Question: Is it possible and if so how to archive it that one application using libmosquitto get messages from one broker and publish it to another?

Its pretty simple to just change topic in mosquito_publish function, but set of broker takes place in
'''
mosquitto_connect(mosq, "localhost",1883 , 60);
'''
Running mosquitto_connet second time
e.g.
'''
mosquitto_connect(mosq, "mqtt.example.io",1883 , 60);
'''
ends up connecting to last one.
I tried to create two mosquitto structs but I dont know how to inform second one about message form subbed channel in order to get info from it, change it and push to proper broker.
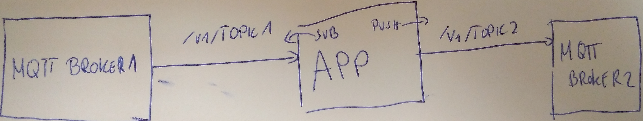
Answer: Something like this should do the job (I've not tested it though). You'll have to add error checking.
'''
#include <stdio.h>
#include <mosquitto.h>
void on_connect1(struct mosquitto *mosq, void *obj, int result)
{
int rc = MOSQ_ERR_SUCCESS;
if(!result){
mosquitto_subscribe(mosq, NULL, "/v1/topic1", 0);
}else{
fprintf(stderr, "%s
", mosquitto_connack_string(result));
}
}
void on_message1(struct mosquitto *mosq, void *obj, const struct mosquitto_message *message)
{
struct mosquitto *mosq2 = (struct mosquitto *)obj;
mosquitto_publish(mosq, NULL, "/v1/topic2", message->payloadlen, message->payload, message->qos, message->retain);
}
int main(int argc, char *argv[])
{
struct mosquitto *mosq1, *mosq2;
mosquitto_lib_init();
mosq2 = mosquitto_new(NULL, true, NULL);
mosq1 = mosquitto_new(NULL, true, mosq2);
mosquitto_connect_callback_set(mosq1, on_connect1);
mosquitto_message_callback_set(mosq1, on_message1);
mosquitto_connect(mosq2, "mqtt.example.io", 1883, 60);
mosquitto_connect(mosq1, "localhost", 1883, 60);
mosquitto_loop_start(mosq2);
mosquitto_loop_forever(mosq1, -1, 1);
mosquitto_destroy(mosq1);
mosquitto_destroy(mosq2);
mosquitto_lib_cleanup();
return 0;
}
'''